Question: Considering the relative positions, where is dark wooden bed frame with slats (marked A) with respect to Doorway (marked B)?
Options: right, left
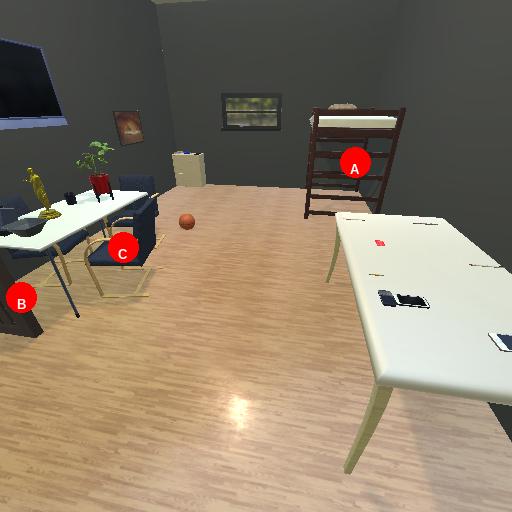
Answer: right